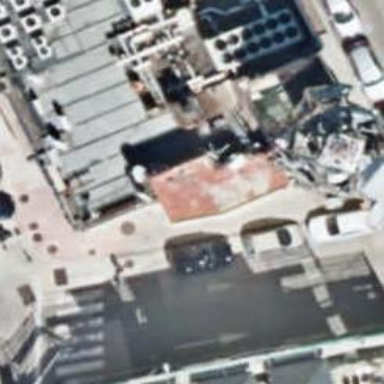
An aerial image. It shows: Surveillance zone centered around building.